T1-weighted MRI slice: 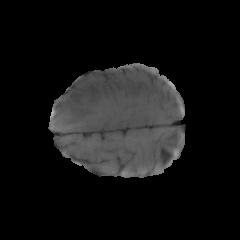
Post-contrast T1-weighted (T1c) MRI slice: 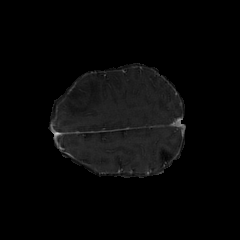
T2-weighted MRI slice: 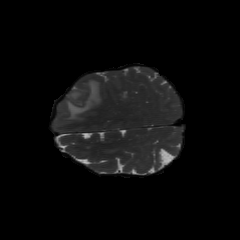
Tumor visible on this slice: yes